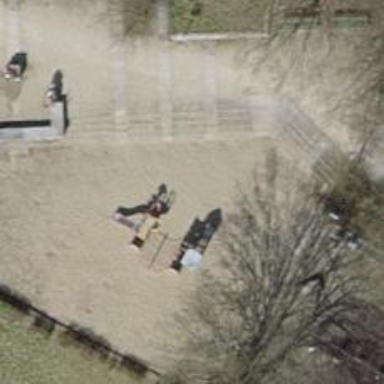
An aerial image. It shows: Playground area for leisure land.